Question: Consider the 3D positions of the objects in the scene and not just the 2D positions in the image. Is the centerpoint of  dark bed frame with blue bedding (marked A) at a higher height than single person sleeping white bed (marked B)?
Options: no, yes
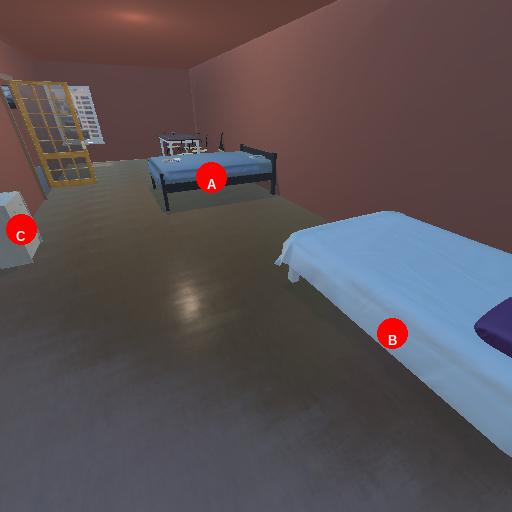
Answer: no